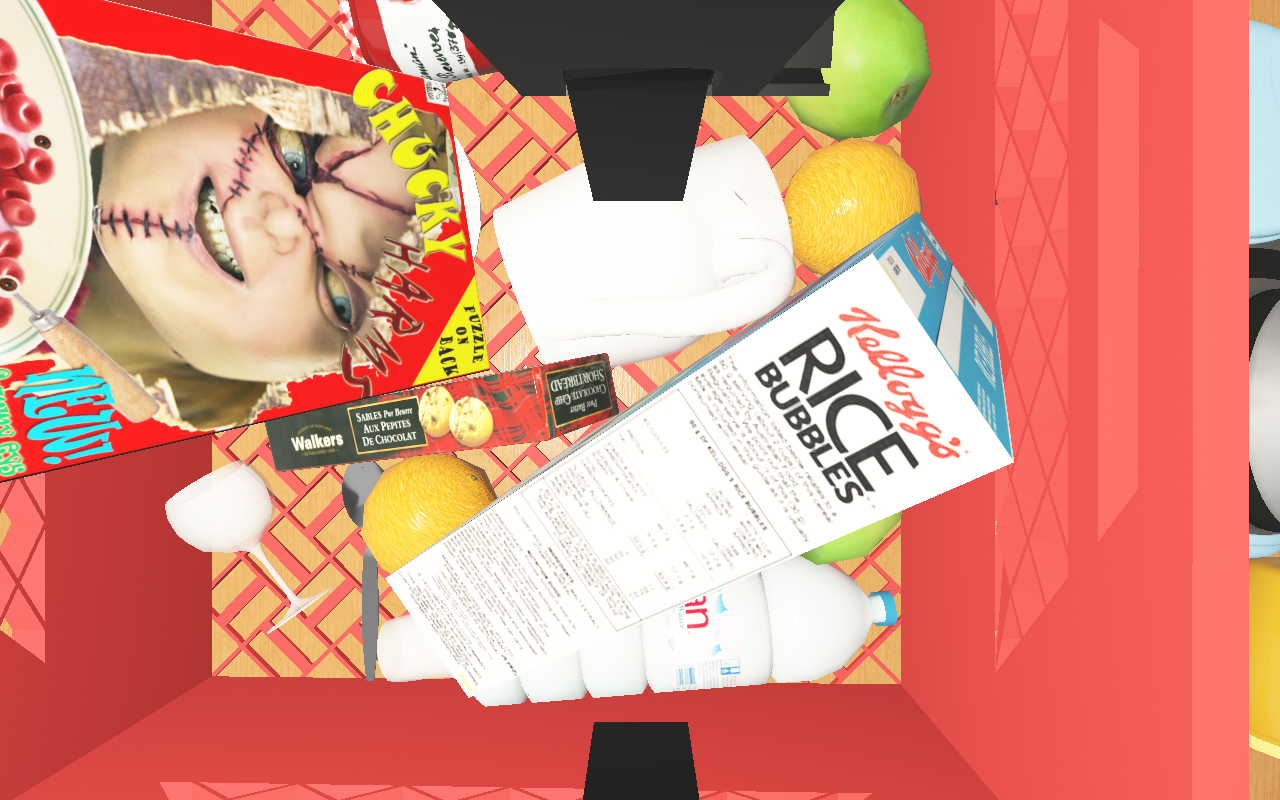
Objects in the scene:
carafe
water bottle
apple
apple
orange
orange
plate
honey jar
cereal box
cereal box